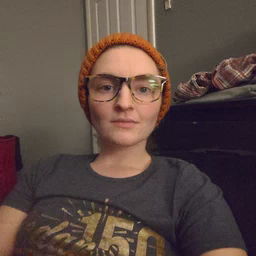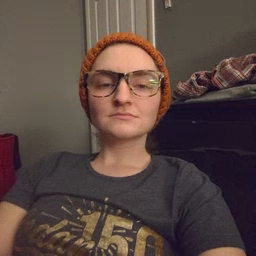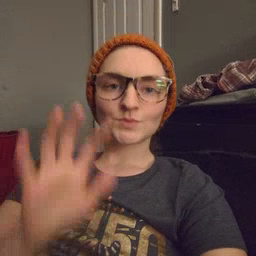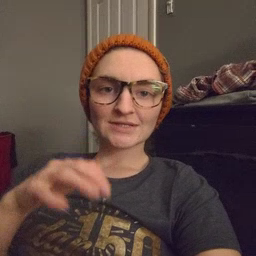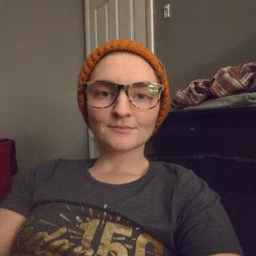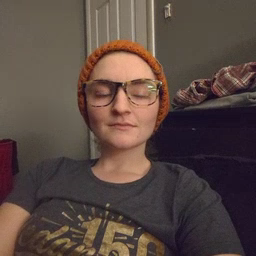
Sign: rain